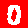
Digit: 0